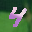
Label: 4